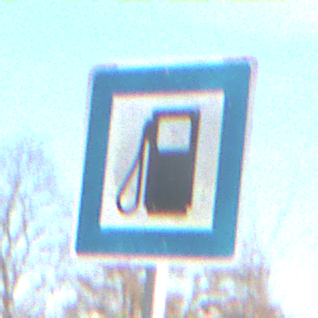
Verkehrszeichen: Tankstelle
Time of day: MorningAfternoon
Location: Outdoor (Nature)
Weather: PartlyCloudy
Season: NotSpecified
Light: Natural